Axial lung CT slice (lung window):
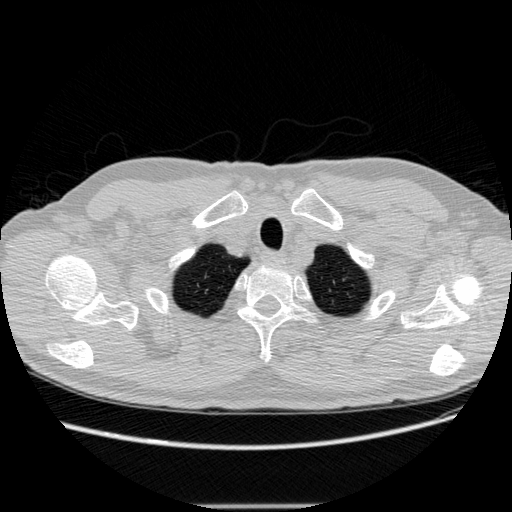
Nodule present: no